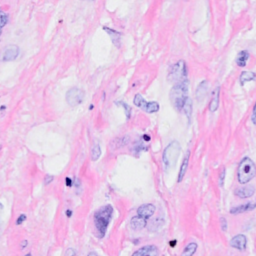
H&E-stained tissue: Breast